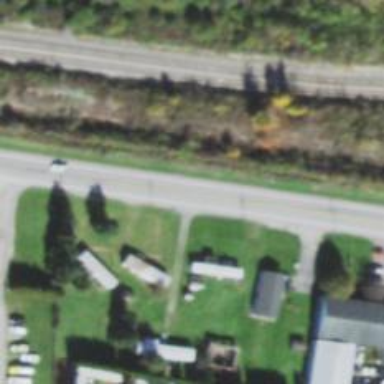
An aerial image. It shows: Primary highway.